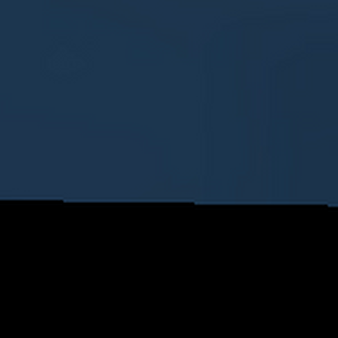
Label: other